Interaction volume radius: 5 \u00c5
Interaction volume height: 45 \u00c5
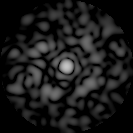
Disorder parameter: 0.7987